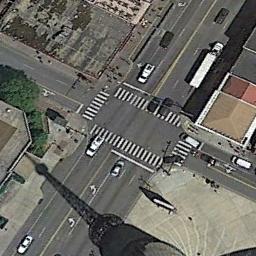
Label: intersection